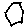
Label: hexagon